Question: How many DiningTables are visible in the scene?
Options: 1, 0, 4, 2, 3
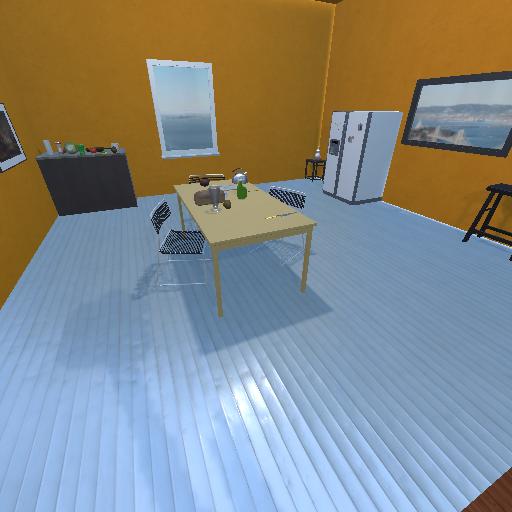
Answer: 1